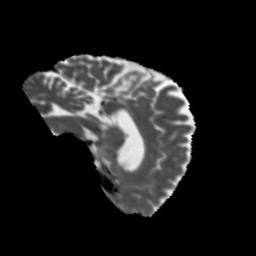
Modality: MD
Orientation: sagittal
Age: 49
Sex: male
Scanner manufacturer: siemens
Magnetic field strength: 3 T
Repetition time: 5.47 s
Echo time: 0.0854 s